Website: macys
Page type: billing-address
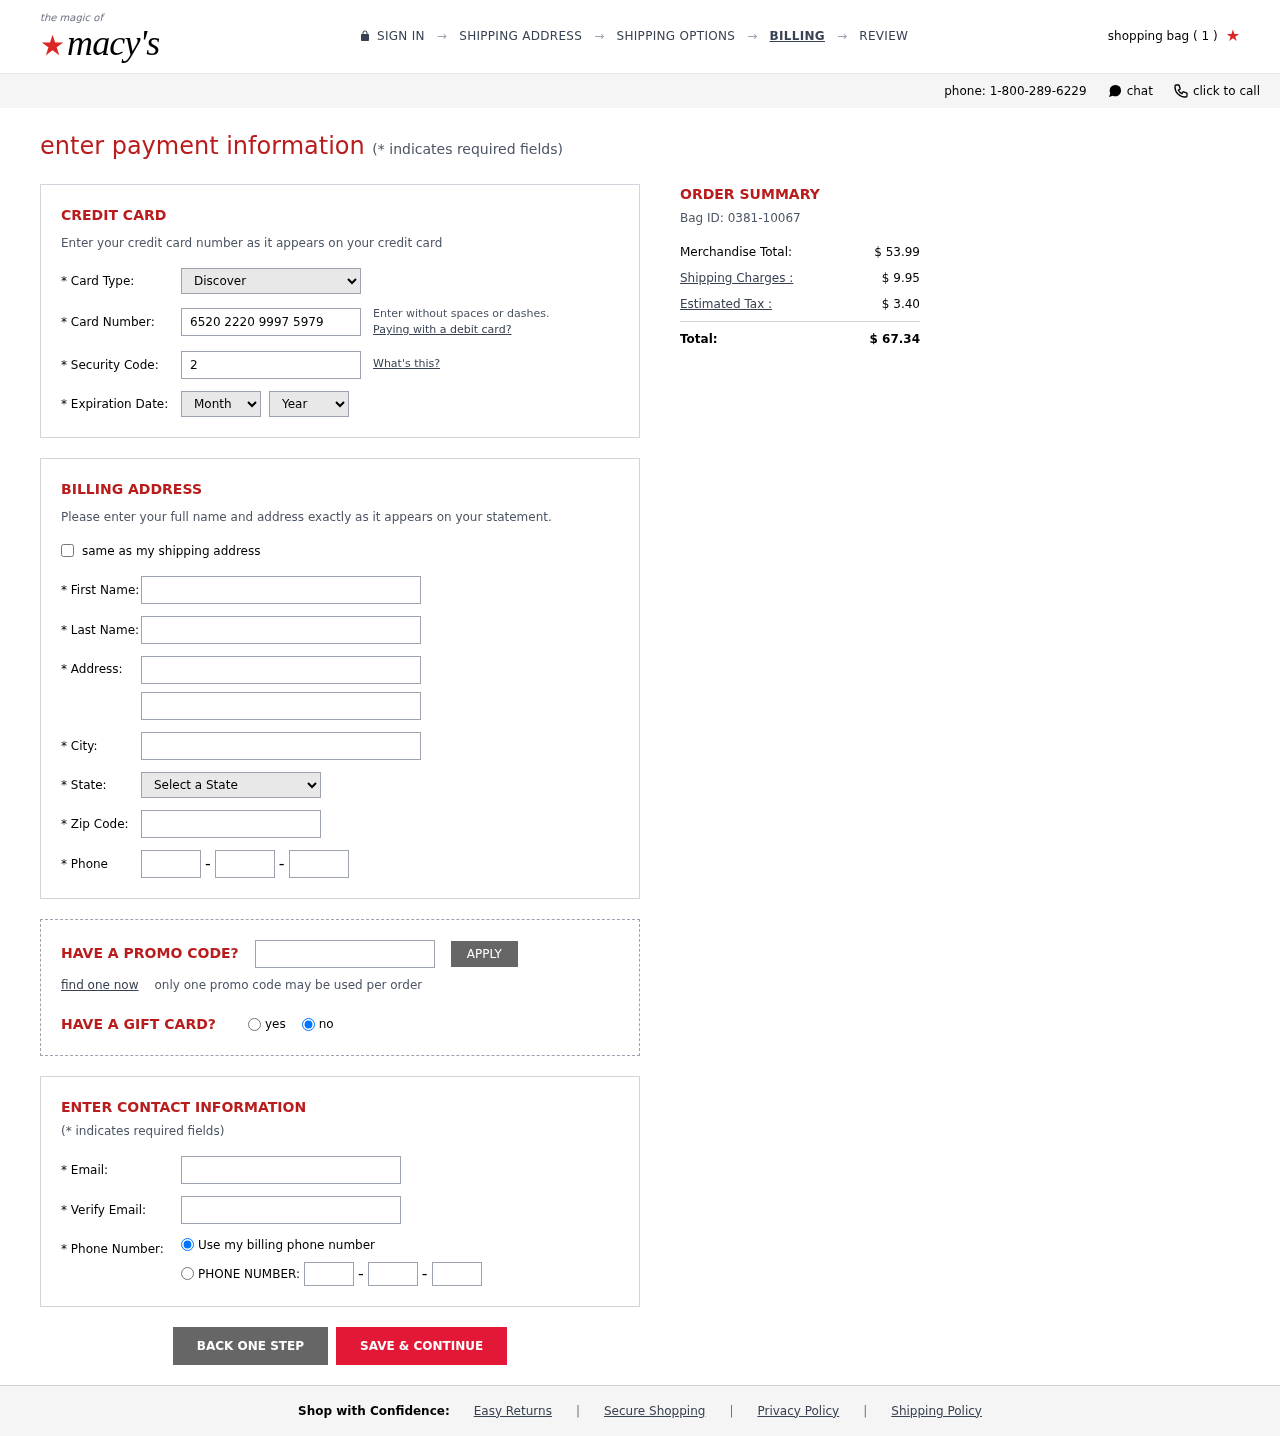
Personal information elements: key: PII_CARD_CVV
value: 201
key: PII_CARD_EXPIRY_MONTH
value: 09
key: PII_CARD_EXPIRY_YEAR
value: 30
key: PII_CARD_NUMBER
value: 6520 2220 9997 5979
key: PII_CARD_TYPE
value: Discover
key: PII_CITY
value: Mitchellstad
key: PII_EMAIL
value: jasonarmstrong@hotmail.com
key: PII_FIRSTNAME
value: Jason
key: PII_LASTNAME
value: Armstrong
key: PII_PHONE_AREA
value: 595
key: PII_PHONE_PREFIX
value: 530
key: PII_PHONE_SUFFIX
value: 0111
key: PII_POSTCODE
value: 84295
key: PII_STATE_ABBR
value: PR
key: PII_STREET
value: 591 Laura Drive
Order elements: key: ORDER_NUM_ITEMS
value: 1
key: ORDER_ID
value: Bag ID: 0381-10067
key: ORDER_SUBTOTAL
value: $ 53.99
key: ORDER_SHIPPING_COST
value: $ 9.95
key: ORDER_TAX
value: $ 3.40
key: ORDER_TOTAL
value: $ 67.34